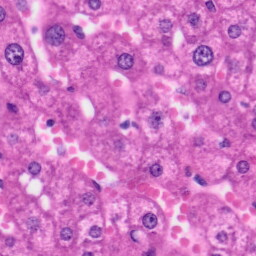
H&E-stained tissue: Liver